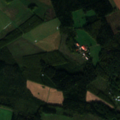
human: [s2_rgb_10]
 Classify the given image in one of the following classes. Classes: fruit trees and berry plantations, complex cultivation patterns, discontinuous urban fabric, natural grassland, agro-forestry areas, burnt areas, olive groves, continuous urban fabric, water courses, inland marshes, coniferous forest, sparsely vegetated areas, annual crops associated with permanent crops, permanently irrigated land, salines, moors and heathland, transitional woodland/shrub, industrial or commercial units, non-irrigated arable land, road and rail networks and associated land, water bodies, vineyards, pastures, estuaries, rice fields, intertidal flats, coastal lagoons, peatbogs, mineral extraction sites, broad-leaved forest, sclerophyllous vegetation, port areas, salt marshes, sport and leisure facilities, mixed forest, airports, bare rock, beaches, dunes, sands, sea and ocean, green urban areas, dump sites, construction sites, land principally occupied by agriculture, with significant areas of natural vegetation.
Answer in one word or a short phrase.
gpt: non-irrigated arable land, land principally occupied by agriculture, with significant areas of natural vegetation, broad-leaved forest, mixed forest, transitional woodland/shrub